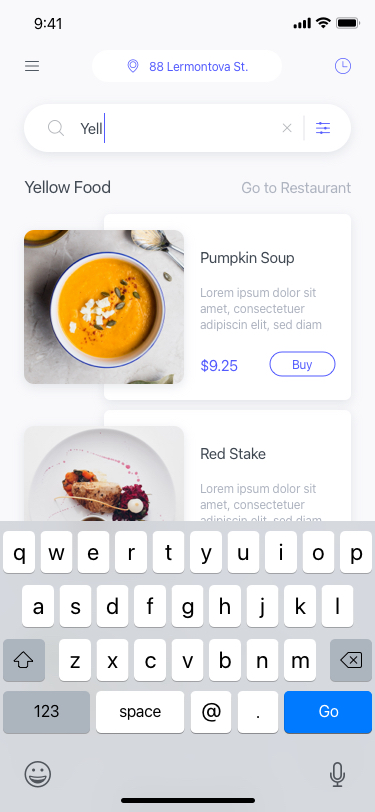
Text in this UI design:
Buy
$2.78
Spinach Soup
Lorem ipsum dolor sit amet, consectetuer adipiscin elit, sed diam nonummy nibh euismod
$17.94
Buy
Red Stake
Lorem ipsum dolor sit amet, consectetuer adipiscin elit, sed diam nonummy nibh euismod
Buy
$9.25
Pumpkin Soup
Lorem ipsum dolor sit amet, consectetuer adipiscin elit, sed diam nonummy nibh euismod
Go to Restaurant
Yellow Food